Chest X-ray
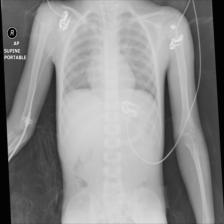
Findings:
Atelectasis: negative
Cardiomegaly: negative
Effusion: negative
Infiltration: negative
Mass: negative
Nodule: negative
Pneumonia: negative
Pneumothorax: negative
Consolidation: negative
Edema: negative
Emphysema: negative
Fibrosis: negative
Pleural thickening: negative
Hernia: negative